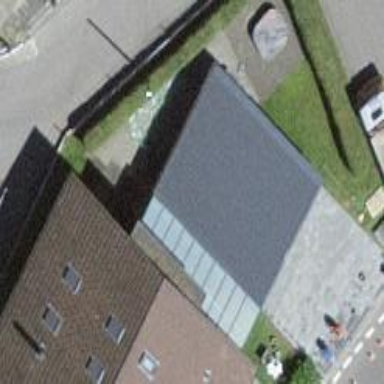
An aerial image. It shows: Garage.